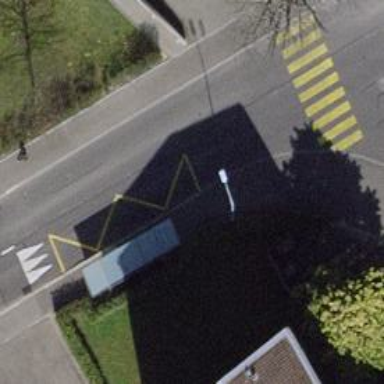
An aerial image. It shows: Bus stop with shelter for public transport.